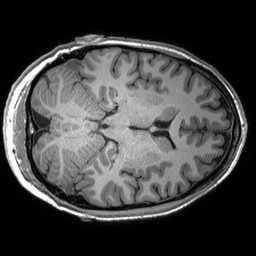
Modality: T1w
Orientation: axial
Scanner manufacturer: siemens
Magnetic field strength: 3 T
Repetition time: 2.53 s
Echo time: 0.00288 s